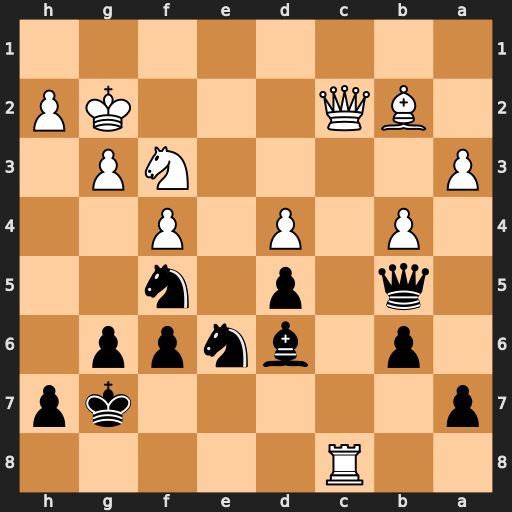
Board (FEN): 2R5/p5kp/1p1bnpp1/1q1p1n2/1P1P1P2/P4NP1/1BQ3KP/8
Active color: b
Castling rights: -
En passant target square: -
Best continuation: Ne3+ Kf2 Nxc2